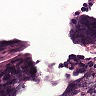
Metastatic tissue present: no